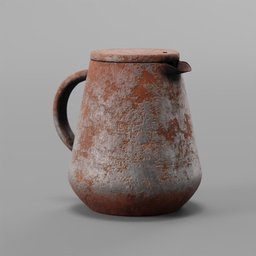
Label: decoration